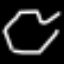
Label: octagon